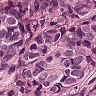
Metastatic tissue present: yes